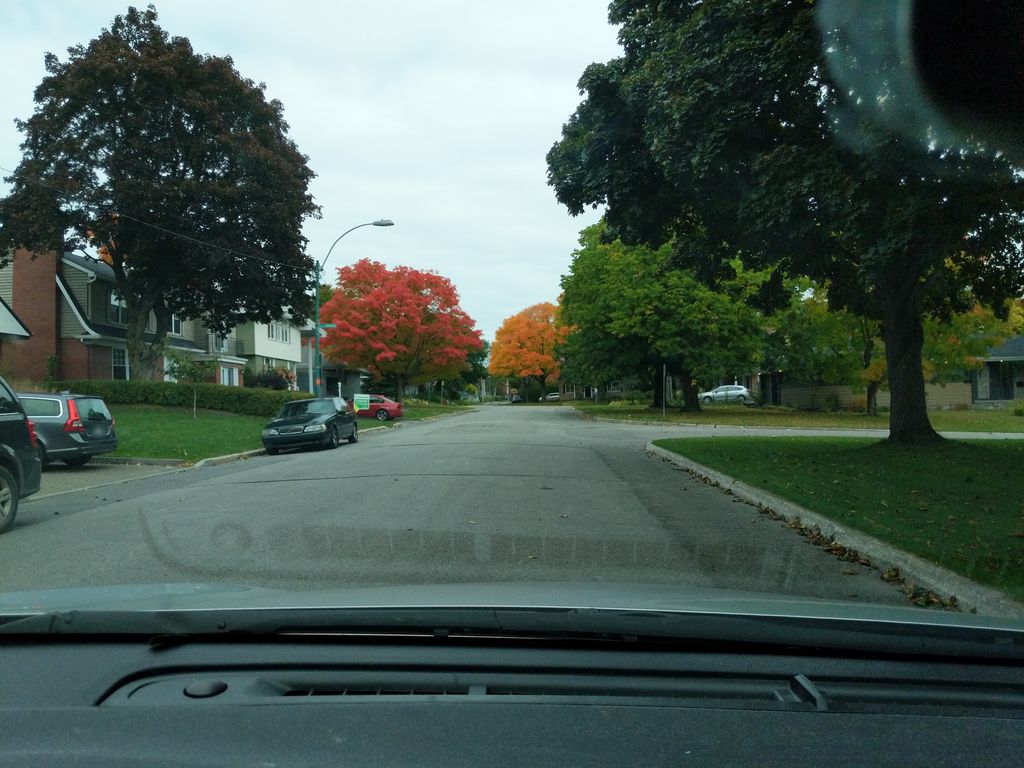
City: quebec_city